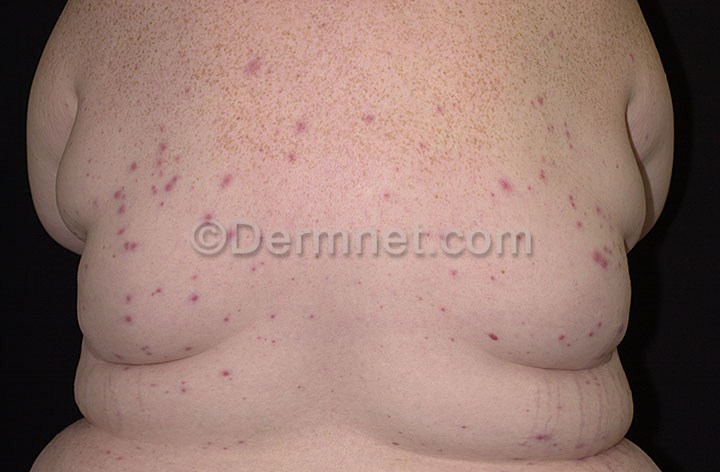
Disease: Cellulitis Impetigo and other Bacterial Infections